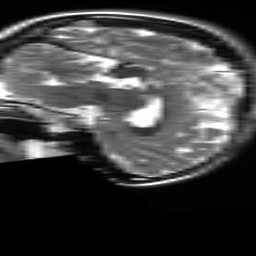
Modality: T2w
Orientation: sagittal
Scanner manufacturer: ge
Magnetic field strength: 3 T
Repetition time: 6.255 s
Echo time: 0.1014 s